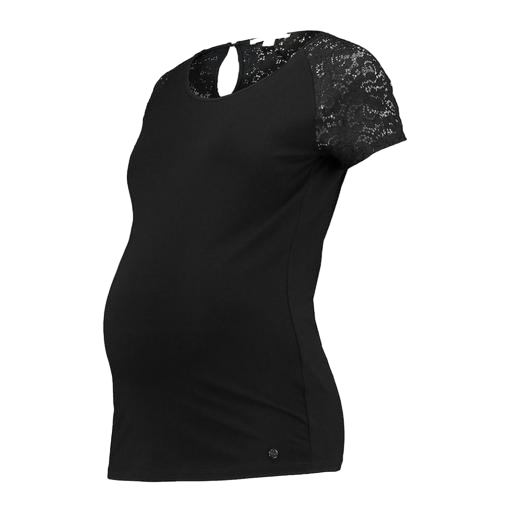
maternity black short sleeve, black softie maternity/nursing tee, blue ava lace maternity top, white background